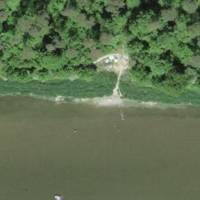
EUNIS habitat code: 15
Species observed at this site:
Carpinus betulus
Corylus avellana
Euphorbia cyparissias